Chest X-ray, PA view. Patient: 33 years old, sex F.
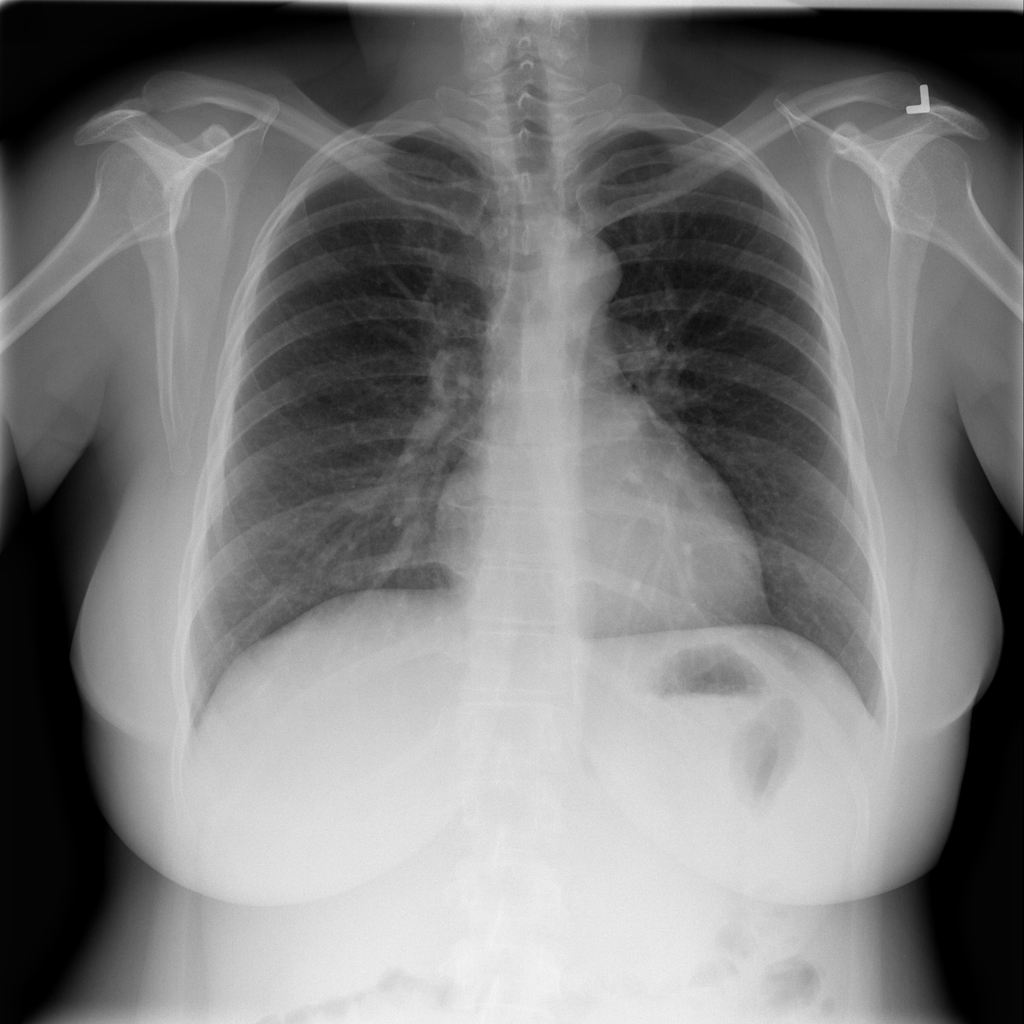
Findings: No Finding